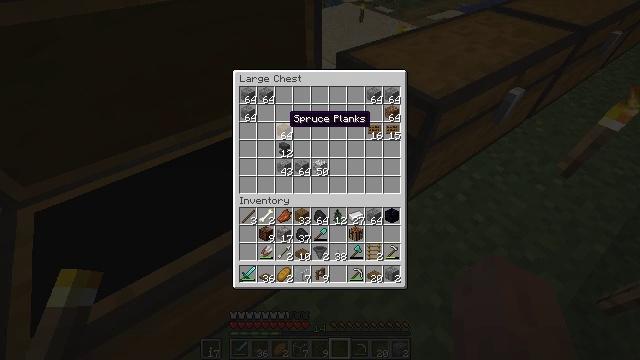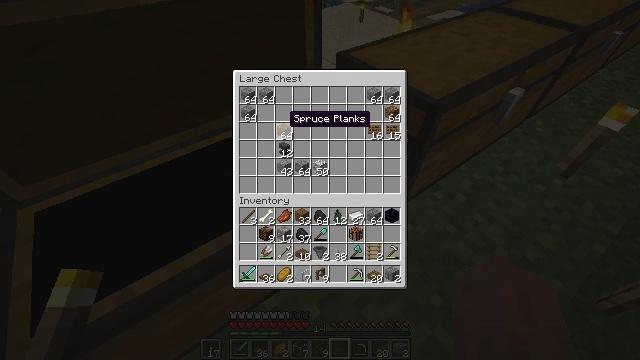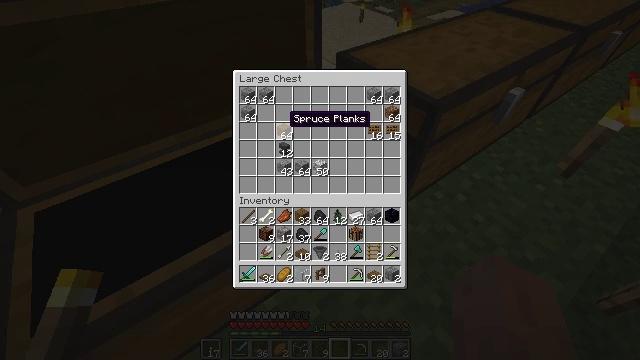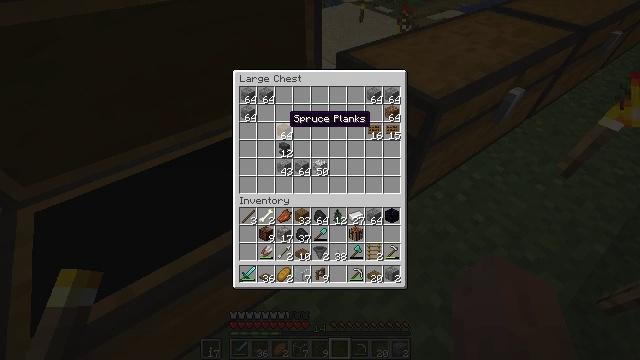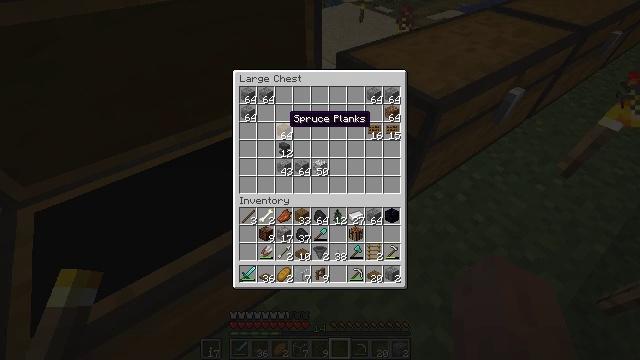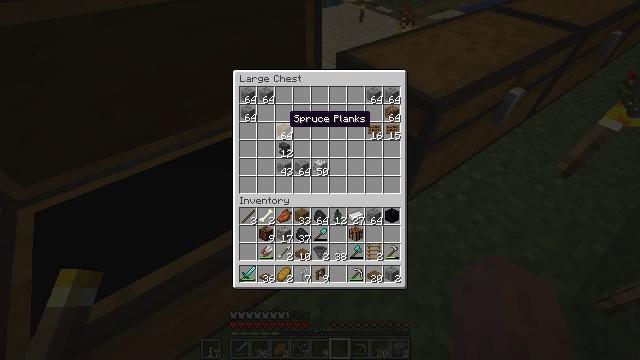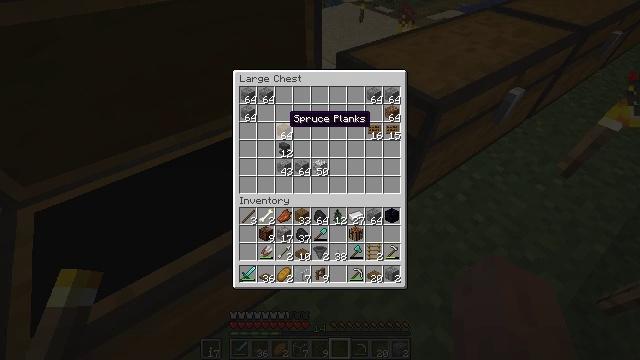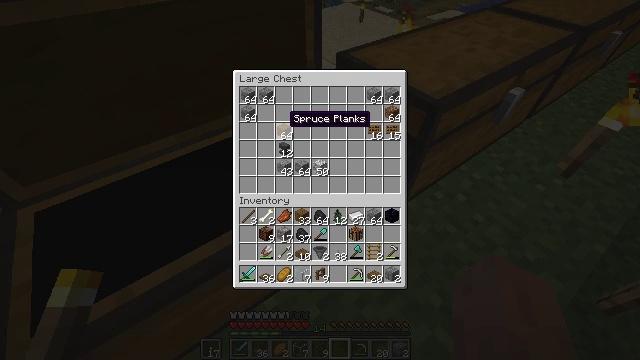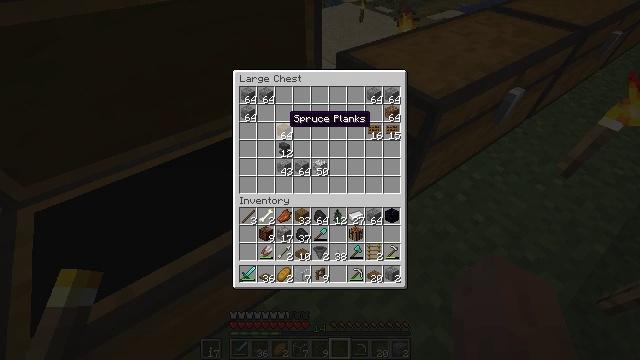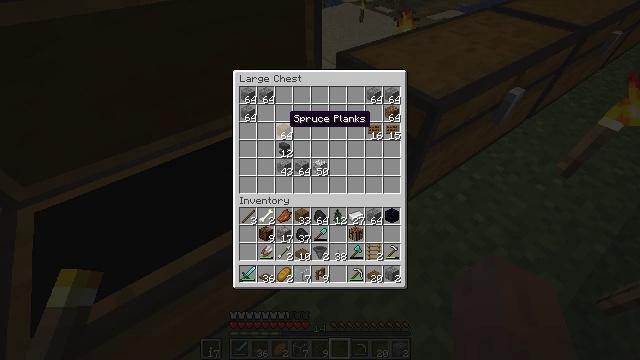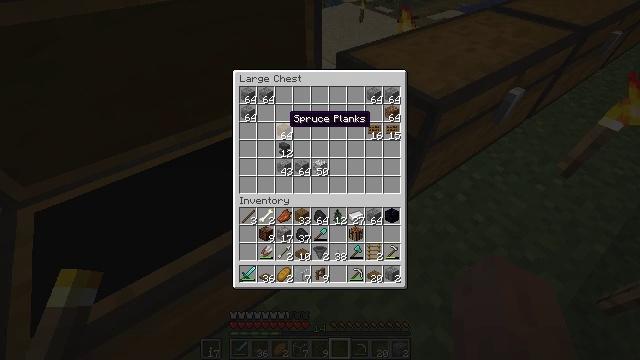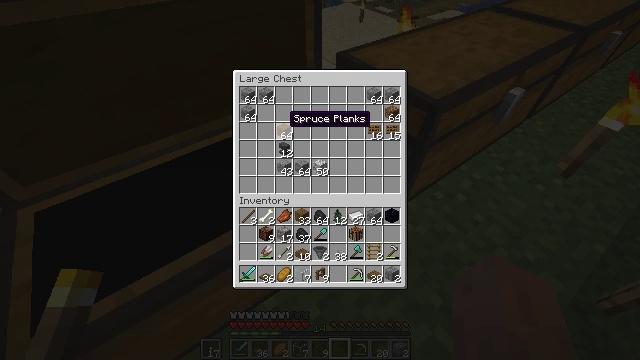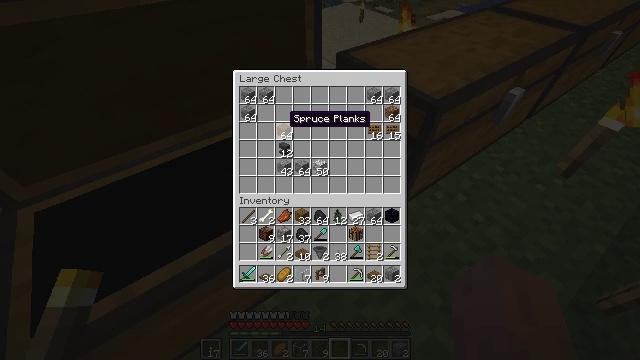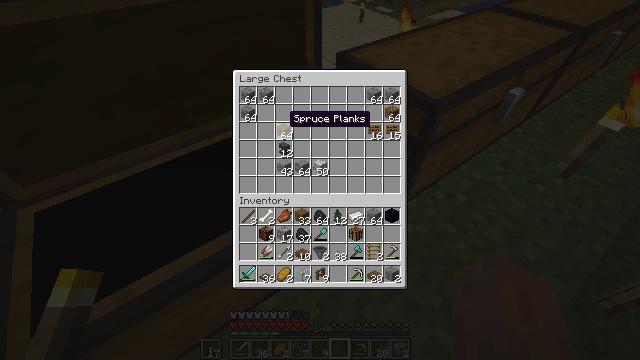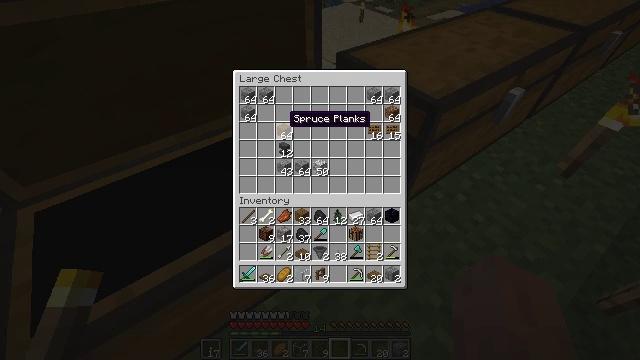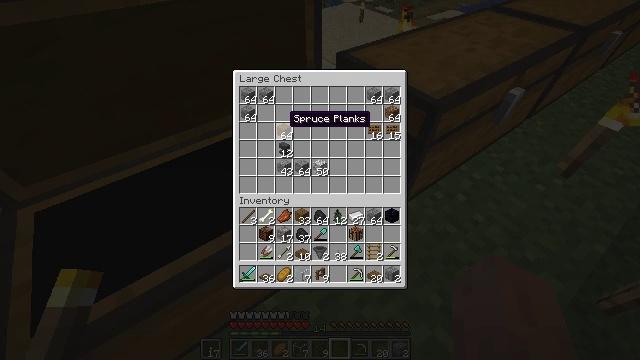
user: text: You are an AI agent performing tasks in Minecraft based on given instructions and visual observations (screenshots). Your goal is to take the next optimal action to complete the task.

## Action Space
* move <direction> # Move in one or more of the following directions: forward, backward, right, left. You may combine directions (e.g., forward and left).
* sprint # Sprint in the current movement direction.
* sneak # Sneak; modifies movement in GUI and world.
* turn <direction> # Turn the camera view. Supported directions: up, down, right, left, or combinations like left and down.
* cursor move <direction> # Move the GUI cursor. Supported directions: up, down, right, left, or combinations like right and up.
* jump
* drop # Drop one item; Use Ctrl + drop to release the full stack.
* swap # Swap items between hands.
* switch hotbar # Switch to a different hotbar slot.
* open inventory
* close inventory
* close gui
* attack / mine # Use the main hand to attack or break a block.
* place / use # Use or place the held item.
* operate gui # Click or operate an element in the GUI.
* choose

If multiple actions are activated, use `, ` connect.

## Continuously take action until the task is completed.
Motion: motion action
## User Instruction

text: Combine stone bricks in the crafting table to make stone brick stairs.
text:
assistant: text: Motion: no_op
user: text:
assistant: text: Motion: no_op
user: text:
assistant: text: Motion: no_op
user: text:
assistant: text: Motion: no_op
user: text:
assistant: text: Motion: no_op
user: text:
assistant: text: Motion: no_op
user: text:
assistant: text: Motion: no_op
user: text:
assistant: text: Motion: no_op
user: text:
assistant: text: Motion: no_op
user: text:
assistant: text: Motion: no_op
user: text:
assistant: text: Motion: no_op
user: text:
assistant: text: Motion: no_op
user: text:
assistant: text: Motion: no_op
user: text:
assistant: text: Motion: no_op
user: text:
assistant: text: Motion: no_op
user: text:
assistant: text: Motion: no_op
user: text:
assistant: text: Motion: no_op
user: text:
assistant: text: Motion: no_op
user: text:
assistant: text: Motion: no_op
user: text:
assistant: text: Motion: no_op
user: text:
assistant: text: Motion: no_op
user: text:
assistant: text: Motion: no_op
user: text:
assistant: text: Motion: no_op
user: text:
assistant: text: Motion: no_op
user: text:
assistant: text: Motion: no_op
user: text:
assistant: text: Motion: no_op
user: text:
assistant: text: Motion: no_op
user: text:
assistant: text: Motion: no_op
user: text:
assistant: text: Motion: no_op
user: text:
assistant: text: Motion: no_op